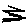
Label: zigzag